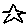
Label: star